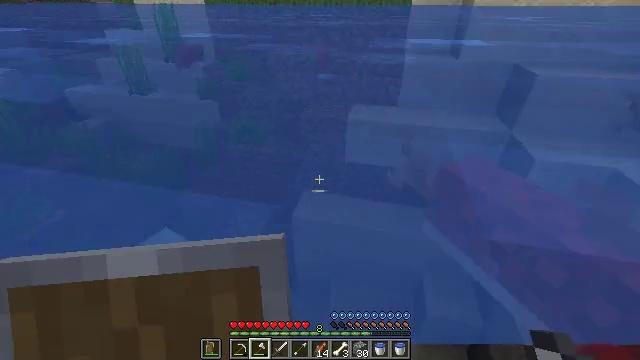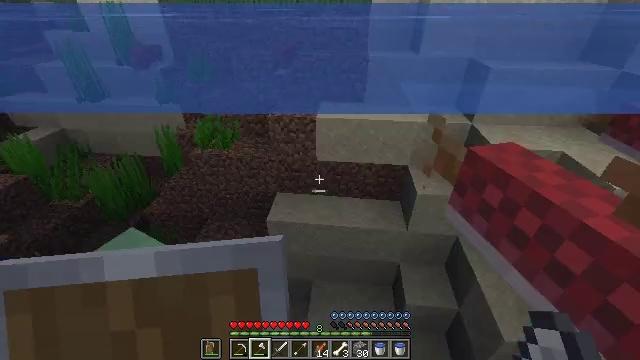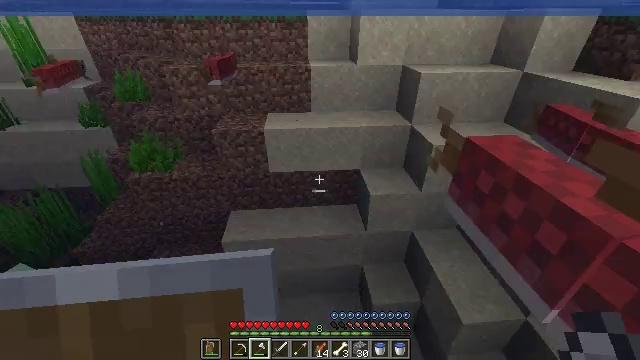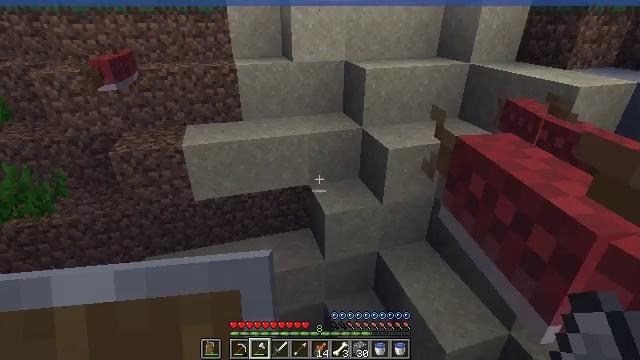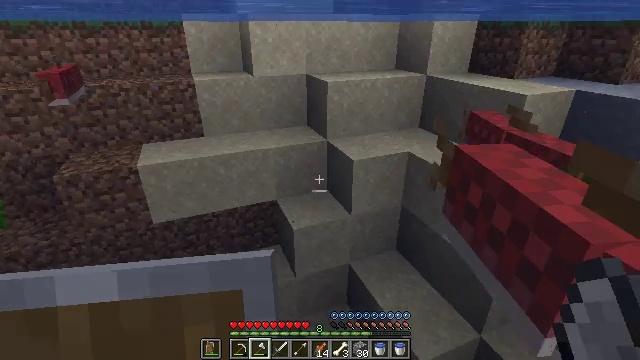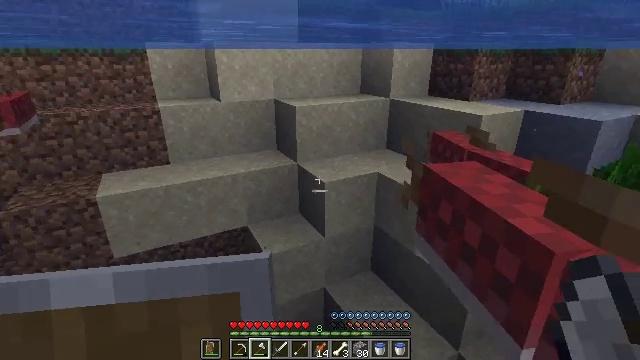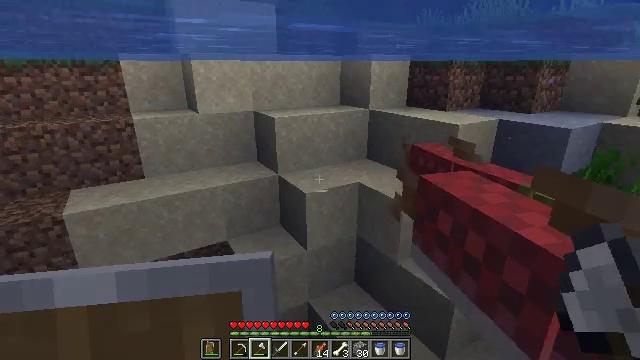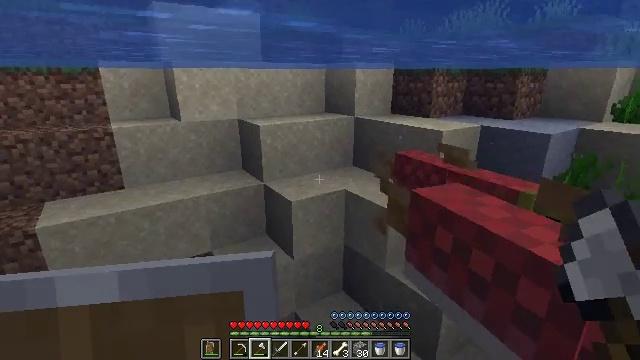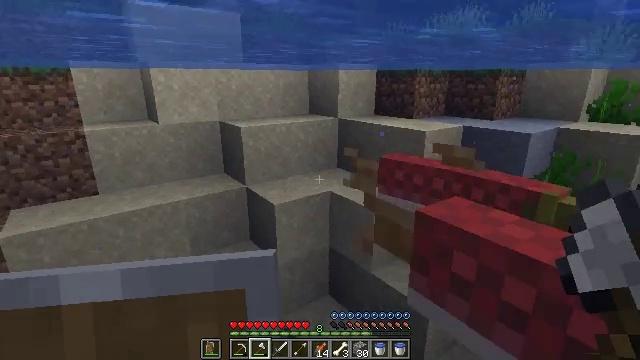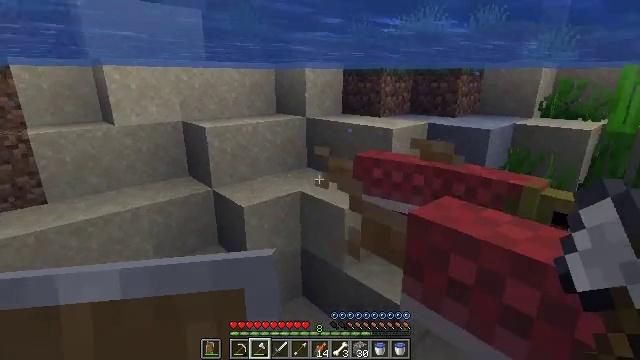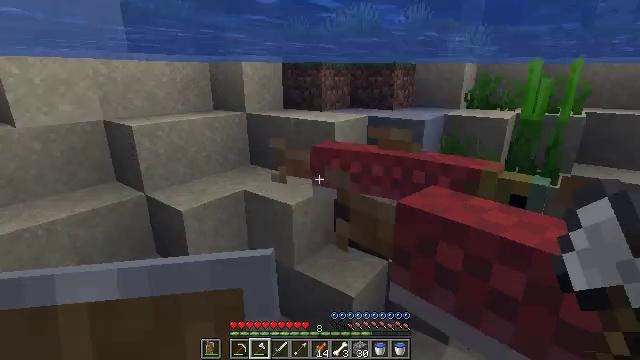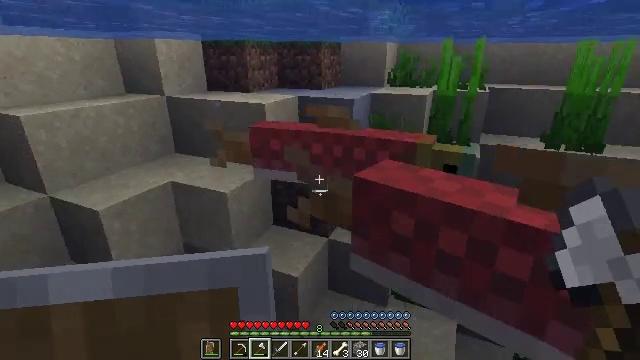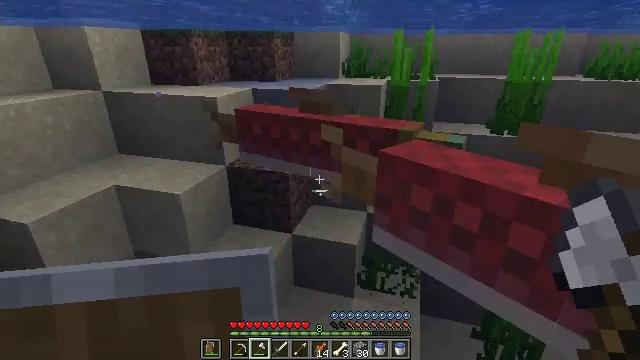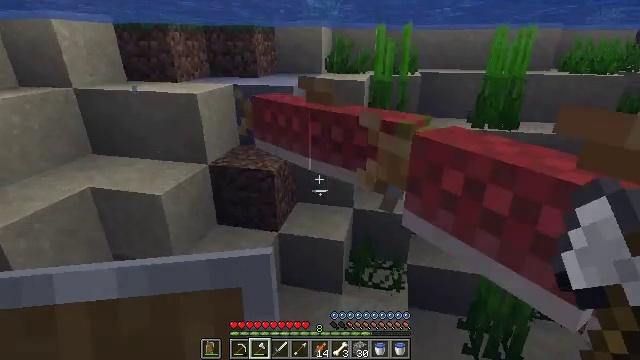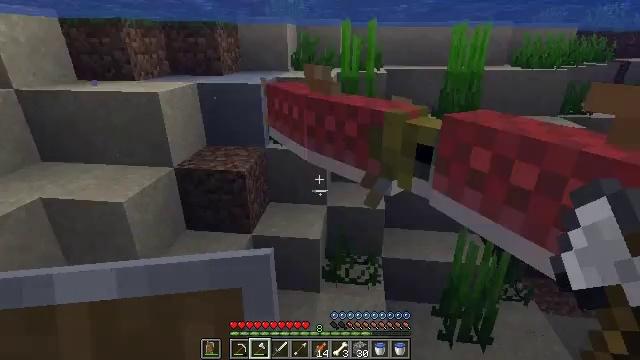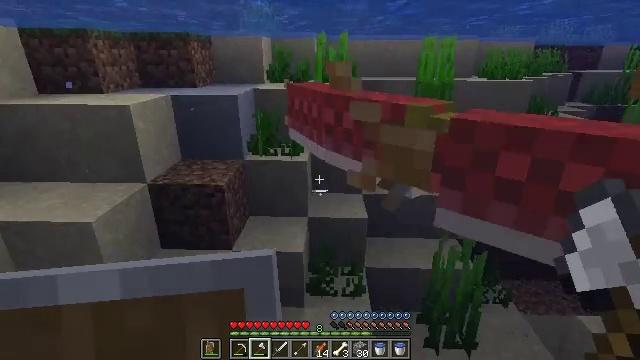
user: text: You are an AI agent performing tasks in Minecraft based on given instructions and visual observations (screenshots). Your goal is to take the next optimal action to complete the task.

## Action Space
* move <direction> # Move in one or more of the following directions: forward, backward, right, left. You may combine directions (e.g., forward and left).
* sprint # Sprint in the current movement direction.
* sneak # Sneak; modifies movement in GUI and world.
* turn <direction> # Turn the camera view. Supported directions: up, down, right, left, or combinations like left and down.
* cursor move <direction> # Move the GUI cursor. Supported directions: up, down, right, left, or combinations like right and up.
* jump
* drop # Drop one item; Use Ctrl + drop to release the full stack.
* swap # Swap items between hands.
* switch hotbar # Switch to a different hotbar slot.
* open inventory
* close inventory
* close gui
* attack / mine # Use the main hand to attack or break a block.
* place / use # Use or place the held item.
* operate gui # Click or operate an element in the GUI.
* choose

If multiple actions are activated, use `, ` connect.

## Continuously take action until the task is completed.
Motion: motion action
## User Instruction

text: Kill aquatic mobs.
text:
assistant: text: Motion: turn right
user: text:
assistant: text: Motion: turn right and up
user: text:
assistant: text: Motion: turn right and up
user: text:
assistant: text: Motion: turn right and up
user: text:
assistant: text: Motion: turn right and up
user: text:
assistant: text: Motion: turn right and up
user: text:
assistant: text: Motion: turn right and up
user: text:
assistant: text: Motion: move forward, turn right
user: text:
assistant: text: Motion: move forward, turn right
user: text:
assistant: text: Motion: move forward, turn right
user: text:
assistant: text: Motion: move forward, turn right and down
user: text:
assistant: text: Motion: move forward, turn right and down
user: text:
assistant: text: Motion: move forward, turn right
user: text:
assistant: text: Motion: turn right
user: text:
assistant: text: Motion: turn right and up
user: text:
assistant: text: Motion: turn right
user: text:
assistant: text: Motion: attack / mine
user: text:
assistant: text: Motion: move back, turn right and up, attack / mine
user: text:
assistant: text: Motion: move back, turn right and up, attack / mine
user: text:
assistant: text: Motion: move back, turn right and up
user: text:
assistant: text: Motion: move back, turn right and up
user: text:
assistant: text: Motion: move back, turn right and up
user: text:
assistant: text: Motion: move back, turn right
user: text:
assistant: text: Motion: move back, turn right
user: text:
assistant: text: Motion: move back
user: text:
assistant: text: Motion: move back, turn right and up
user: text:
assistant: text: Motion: move back, turn up
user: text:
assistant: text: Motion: turn right and up
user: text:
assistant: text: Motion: move forward
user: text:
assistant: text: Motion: move forward, turn right